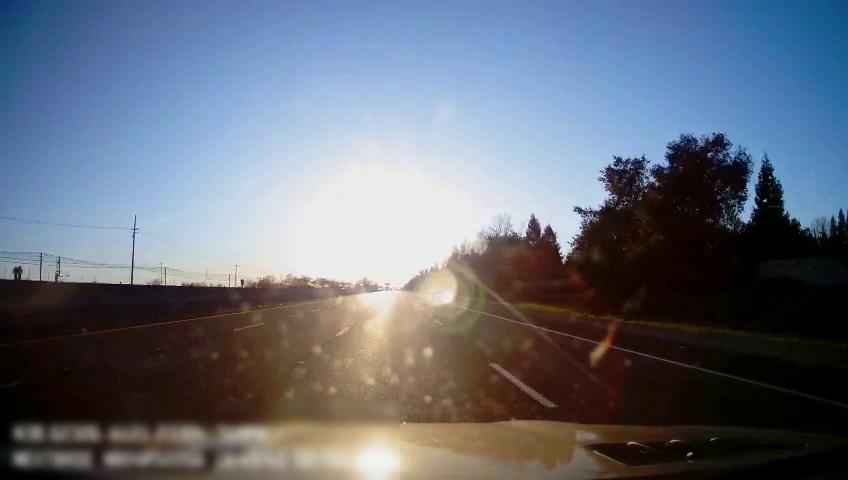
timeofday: Day
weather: Sunny
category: Drivable Space
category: Lanes | Alternate Lane
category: Lanes | Alternate Lane
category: Lanes | Current Lane
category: Lanes | Current Lane
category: Lanes | Alternate Lane